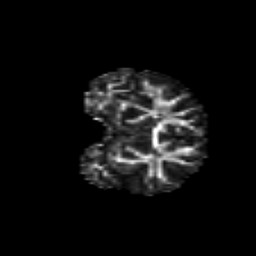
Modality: FA
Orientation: coronal
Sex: male
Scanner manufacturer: siemens
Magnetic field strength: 3 T
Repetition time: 5 s
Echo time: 0.071 s